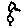
Label: bird